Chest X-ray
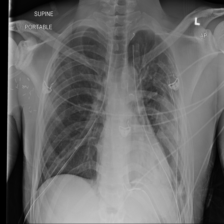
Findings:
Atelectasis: negative
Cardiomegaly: negative
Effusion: positive
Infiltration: negative
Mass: negative
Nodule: negative
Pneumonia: negative
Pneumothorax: negative
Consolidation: negative
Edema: negative
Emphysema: negative
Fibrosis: negative
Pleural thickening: negative
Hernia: negative